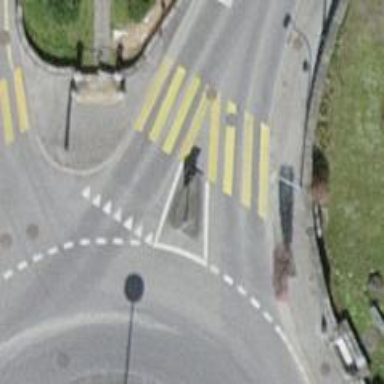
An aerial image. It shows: Marked crossing on the road.